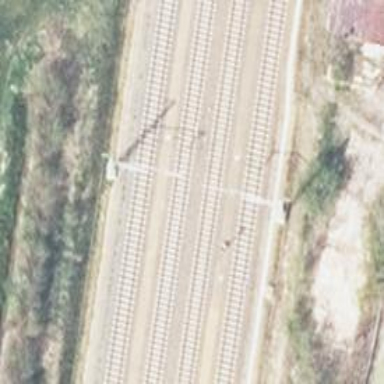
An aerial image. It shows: Railway signal.